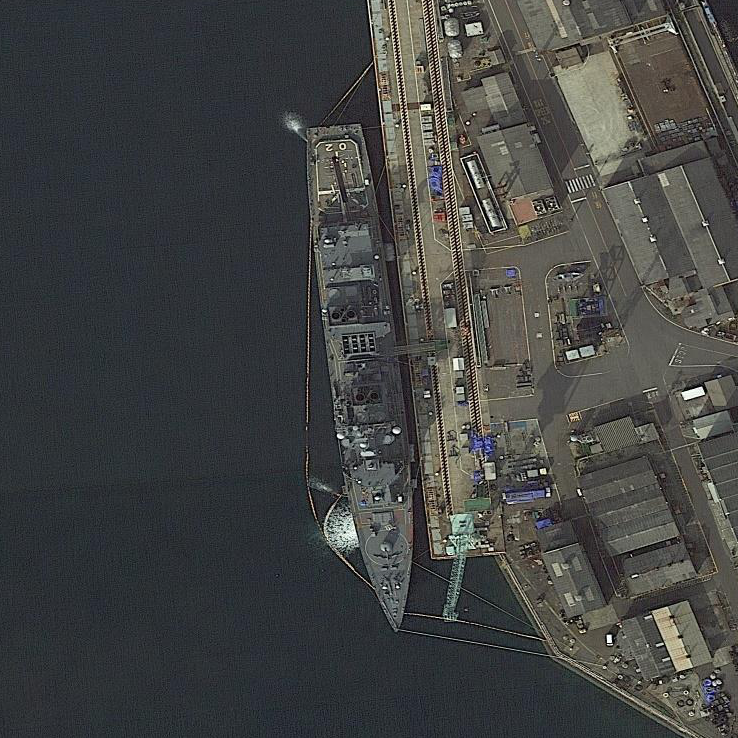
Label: cruiser